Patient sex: M
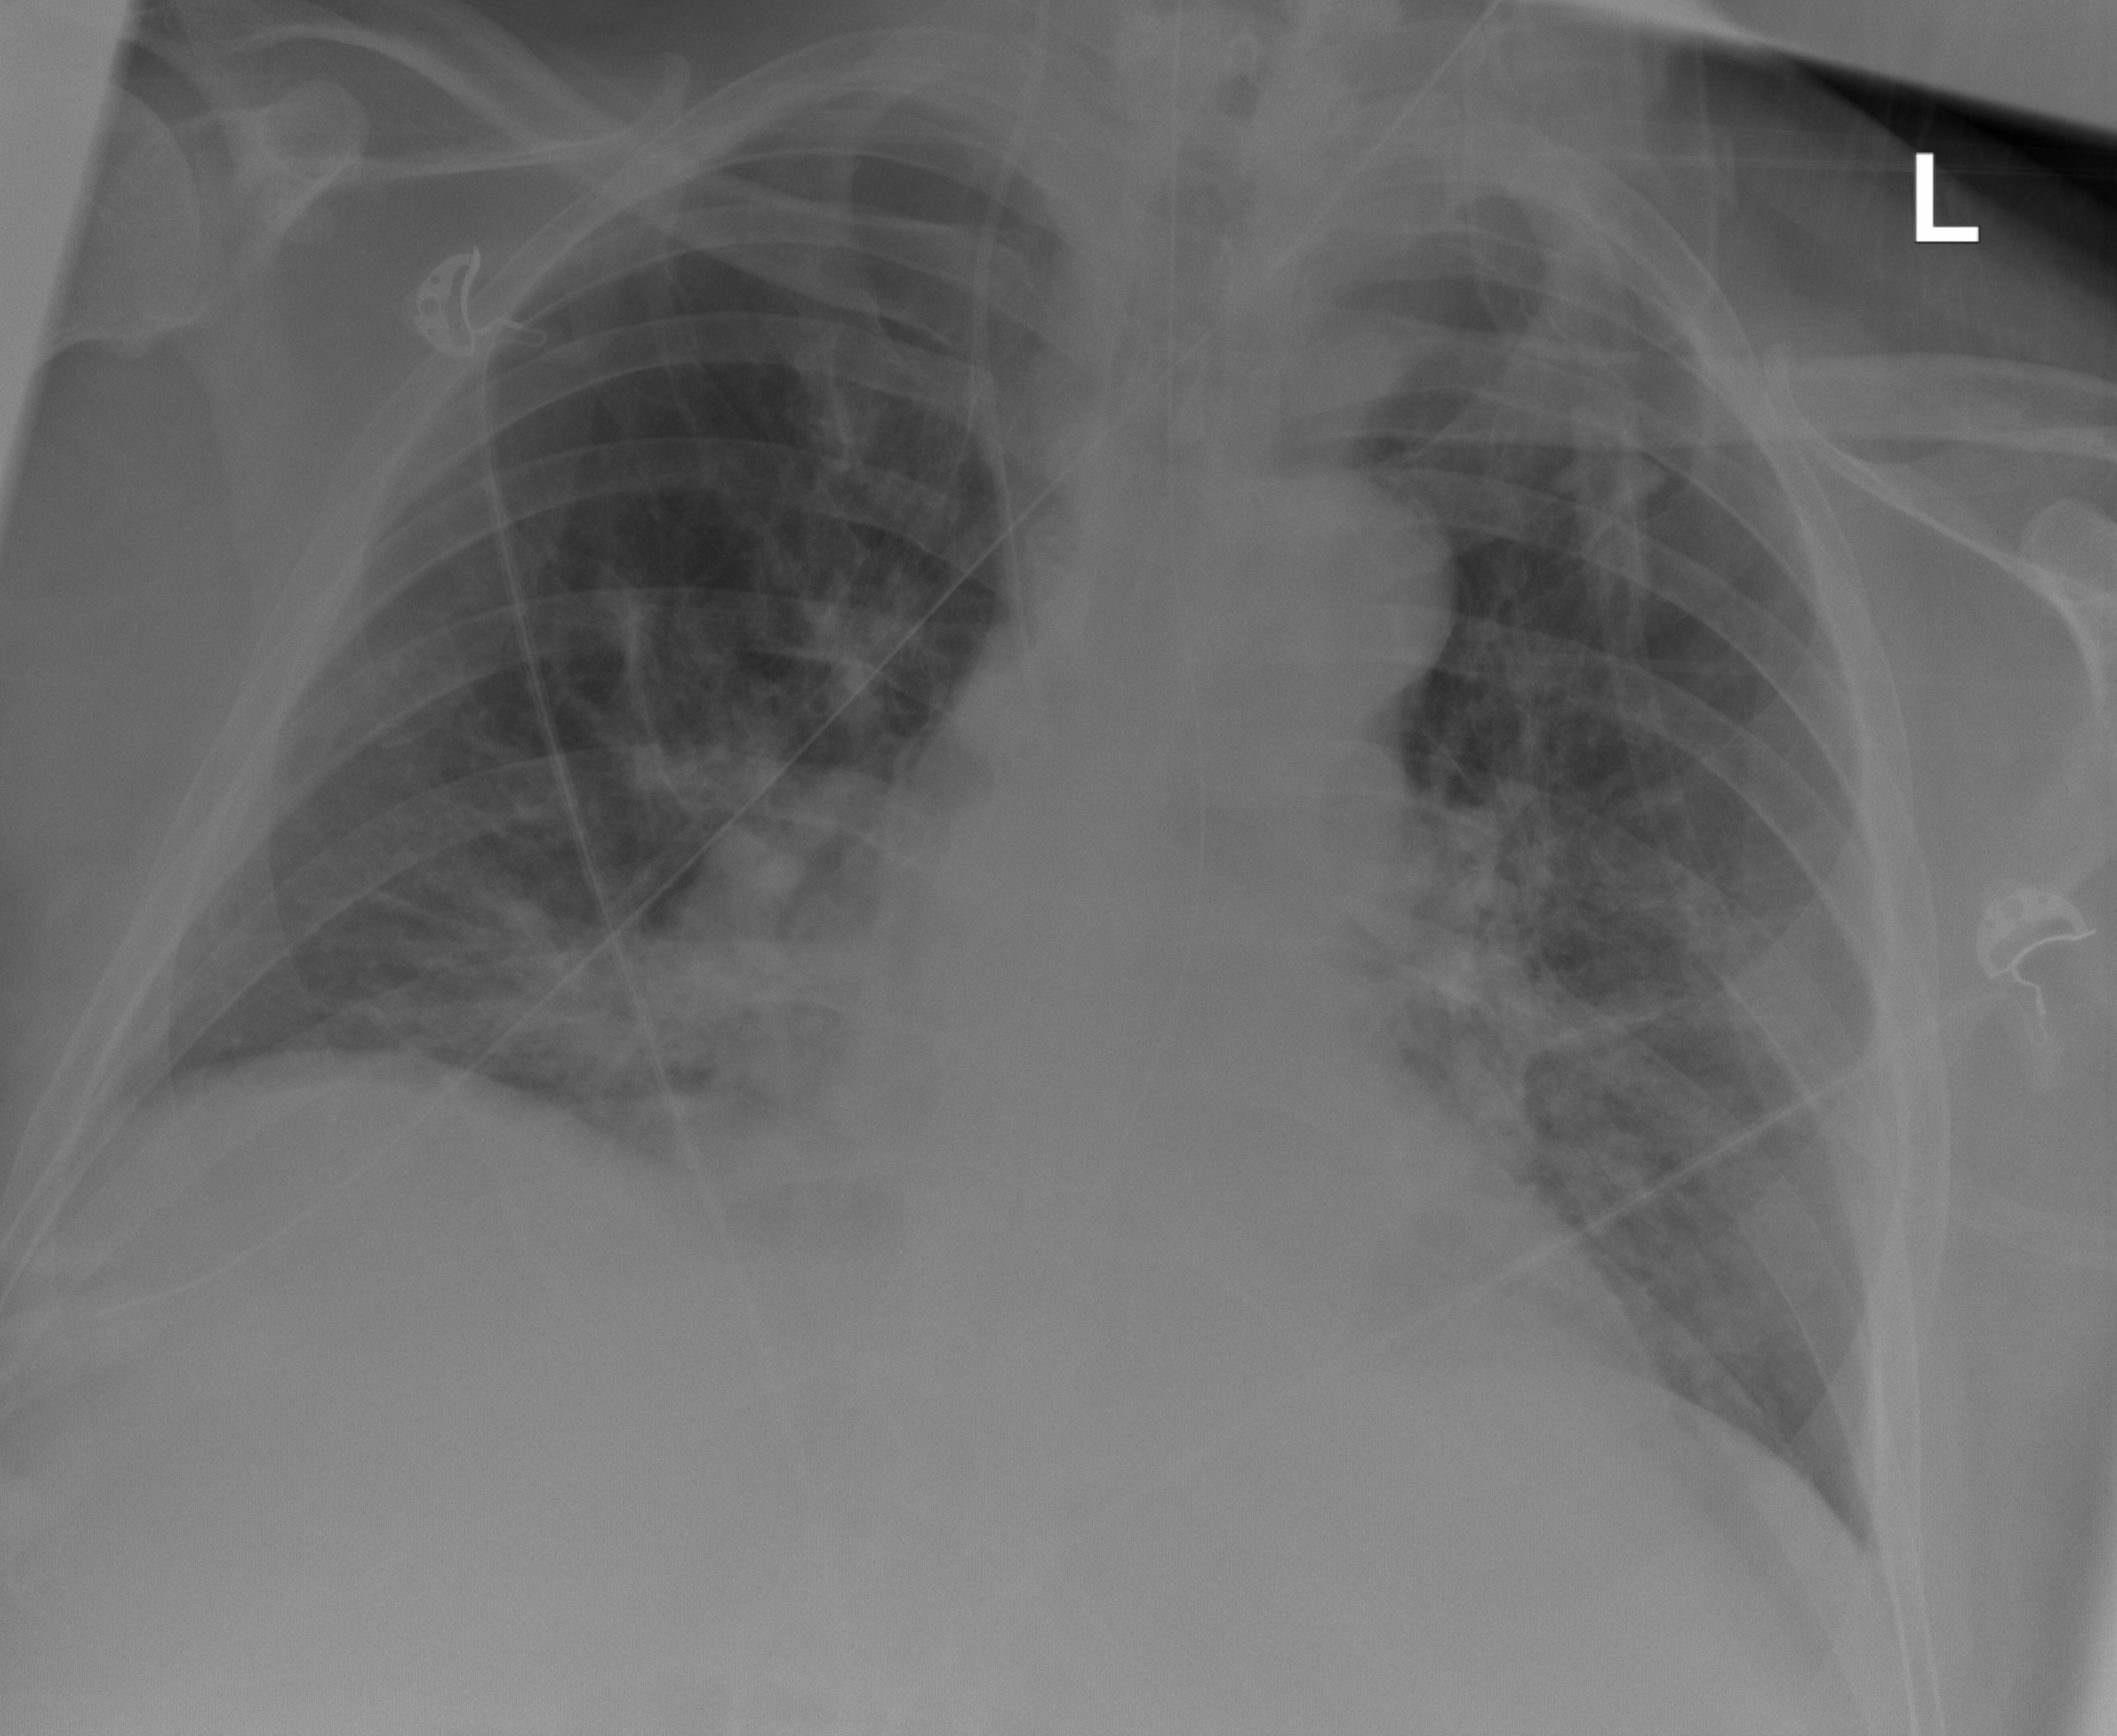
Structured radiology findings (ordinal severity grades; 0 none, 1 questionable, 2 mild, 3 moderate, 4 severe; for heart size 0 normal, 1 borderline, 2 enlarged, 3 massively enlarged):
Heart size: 0
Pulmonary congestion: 0
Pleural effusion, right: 1
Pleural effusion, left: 1
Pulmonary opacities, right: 1
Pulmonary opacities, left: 2
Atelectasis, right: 2
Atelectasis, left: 2